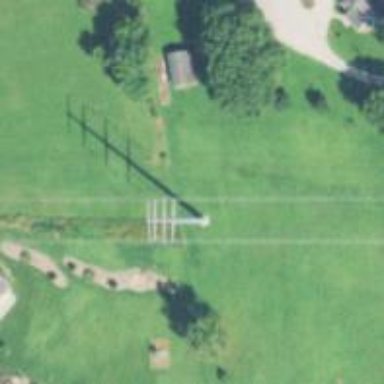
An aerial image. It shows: Power tower.